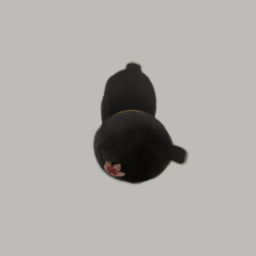
Label: animals